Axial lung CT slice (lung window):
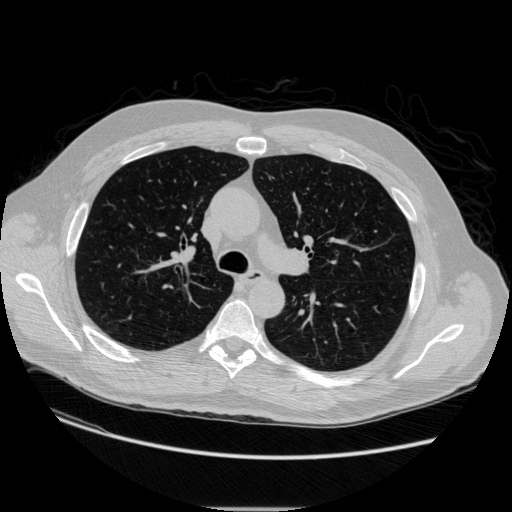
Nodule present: no